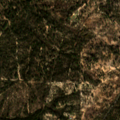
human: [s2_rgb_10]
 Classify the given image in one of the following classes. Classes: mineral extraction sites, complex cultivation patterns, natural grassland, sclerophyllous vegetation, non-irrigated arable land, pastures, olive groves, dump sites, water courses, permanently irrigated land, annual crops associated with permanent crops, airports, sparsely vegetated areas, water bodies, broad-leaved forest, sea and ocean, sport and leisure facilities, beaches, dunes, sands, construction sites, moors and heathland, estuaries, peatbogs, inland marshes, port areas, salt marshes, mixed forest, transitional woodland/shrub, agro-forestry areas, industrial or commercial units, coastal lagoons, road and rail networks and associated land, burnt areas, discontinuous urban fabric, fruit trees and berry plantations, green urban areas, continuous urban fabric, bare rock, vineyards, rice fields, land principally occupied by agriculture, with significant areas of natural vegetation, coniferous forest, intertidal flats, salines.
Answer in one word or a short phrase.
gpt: mixed forest